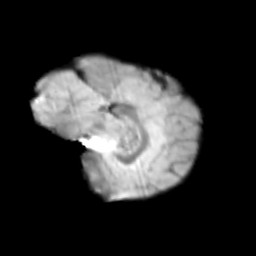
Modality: T2w
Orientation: sagittal
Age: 11
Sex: female
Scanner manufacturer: siemens
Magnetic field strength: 3 T
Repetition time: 3.8 s
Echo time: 0.07 s